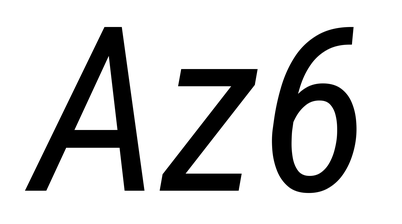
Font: Roboto-Italic_Condensed_Italic